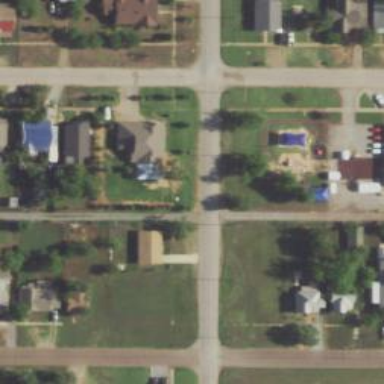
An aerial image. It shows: Alleyway designated as service road.